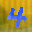
Label: 4